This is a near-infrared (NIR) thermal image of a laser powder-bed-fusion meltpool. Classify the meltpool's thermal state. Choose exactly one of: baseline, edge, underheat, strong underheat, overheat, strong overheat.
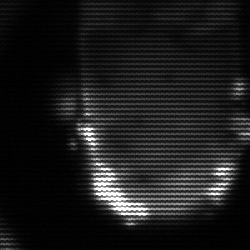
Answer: baseline